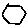
Label: hexagon